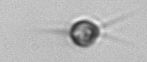
Label: Acanthoica_quattrospina